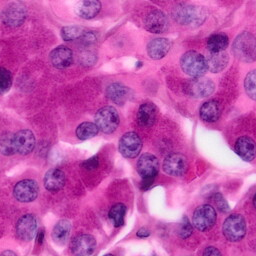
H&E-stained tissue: Pancreatic